Question: What is the reading of this measurement?
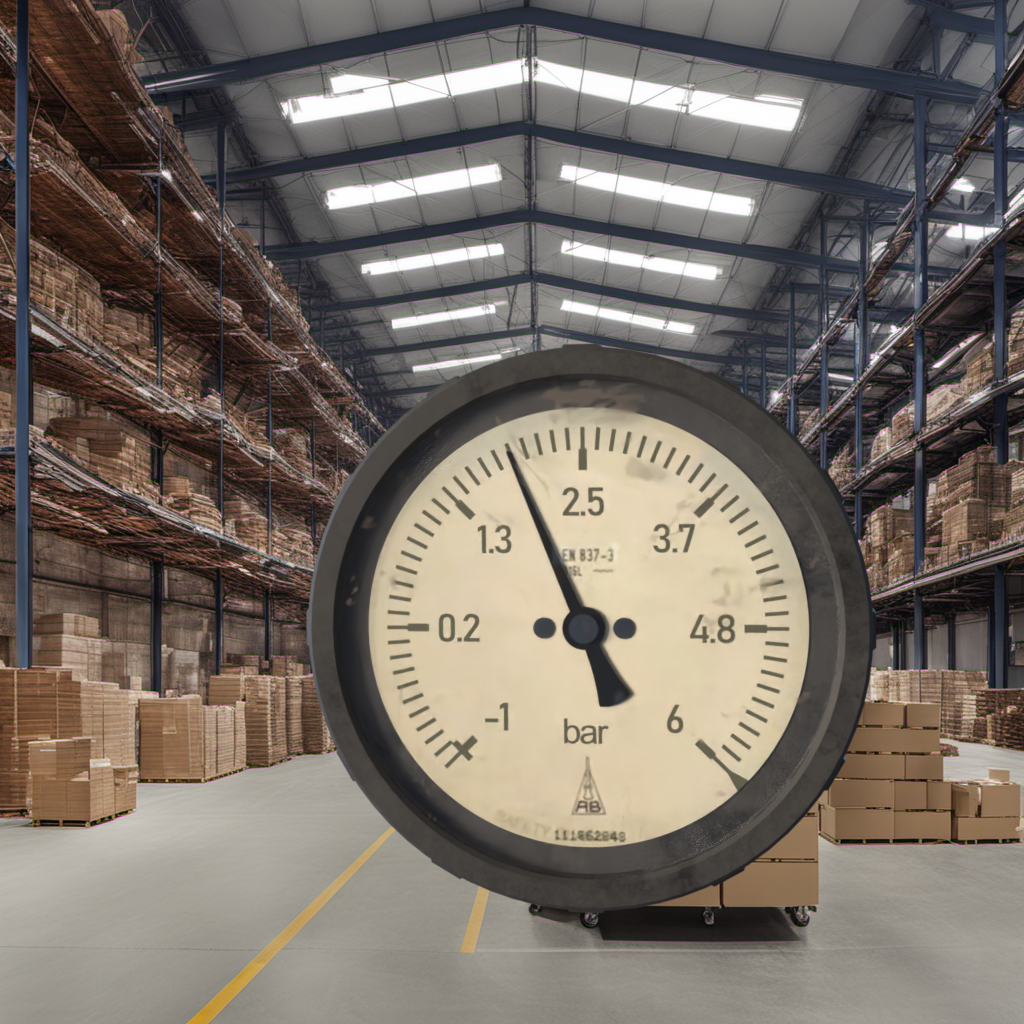
Answer: The result is 1.9
Question: What is the range of the measurement shown in the image?
Answer: The range is from -1 to 6
Question: What is the minimum and maximum value of this measurement?
Answer: The minimum value is -1 and the maximum value is 6